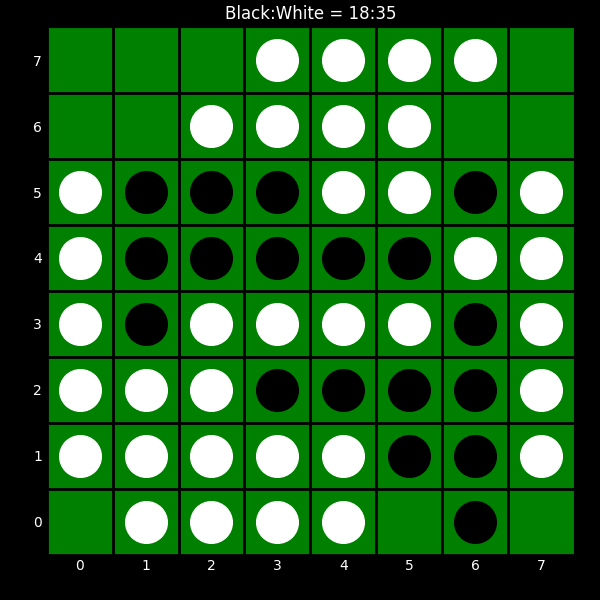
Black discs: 18
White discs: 35